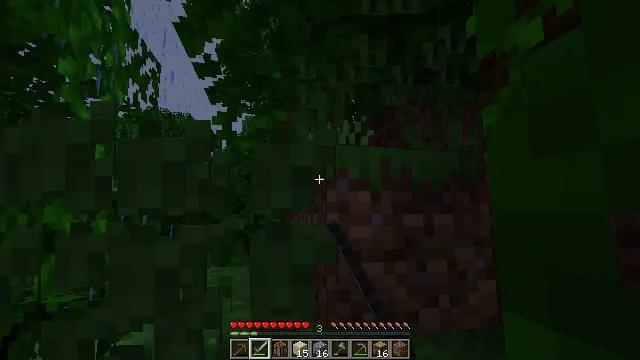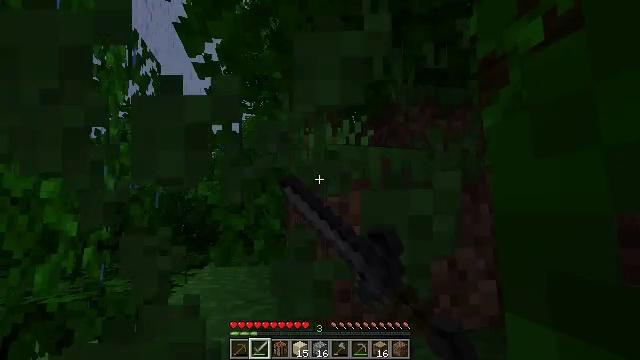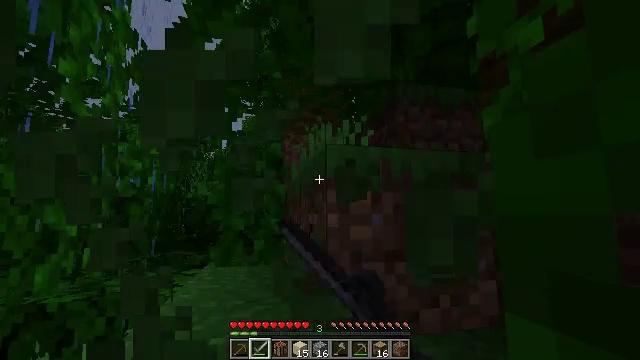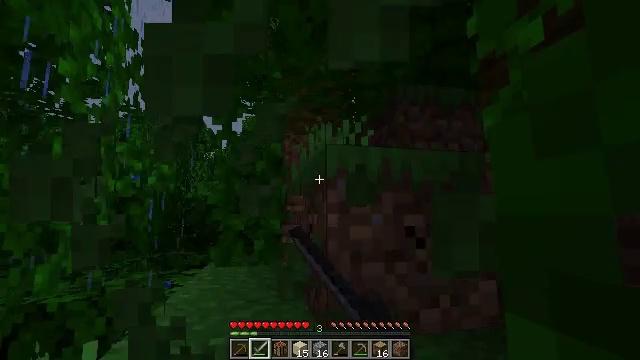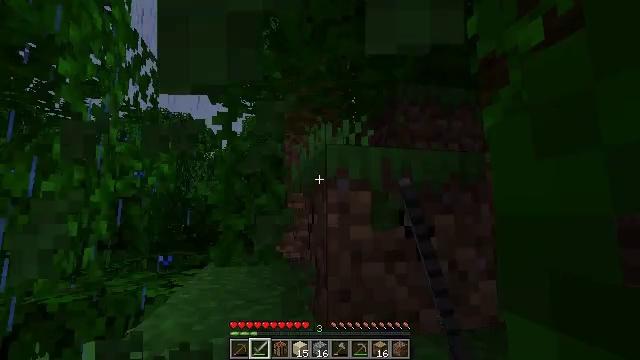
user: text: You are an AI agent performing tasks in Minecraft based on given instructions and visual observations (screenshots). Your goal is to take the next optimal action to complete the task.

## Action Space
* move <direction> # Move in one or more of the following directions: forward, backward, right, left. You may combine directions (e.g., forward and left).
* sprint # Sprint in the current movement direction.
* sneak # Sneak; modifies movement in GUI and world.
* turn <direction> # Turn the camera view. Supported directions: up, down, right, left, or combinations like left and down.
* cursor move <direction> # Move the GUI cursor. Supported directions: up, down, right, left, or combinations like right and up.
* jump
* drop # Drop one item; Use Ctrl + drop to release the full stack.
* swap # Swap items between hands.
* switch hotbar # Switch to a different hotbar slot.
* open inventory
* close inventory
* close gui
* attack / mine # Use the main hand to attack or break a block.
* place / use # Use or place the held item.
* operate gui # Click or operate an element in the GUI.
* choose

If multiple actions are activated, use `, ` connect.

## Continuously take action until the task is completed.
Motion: motion action
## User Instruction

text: Gather fern from the ground.
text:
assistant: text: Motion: move forward, attack / mine
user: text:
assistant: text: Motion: move forward, attack / mine
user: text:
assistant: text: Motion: move forward, attack / mine
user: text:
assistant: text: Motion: move forward, attack / mine
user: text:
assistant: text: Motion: attack / mine